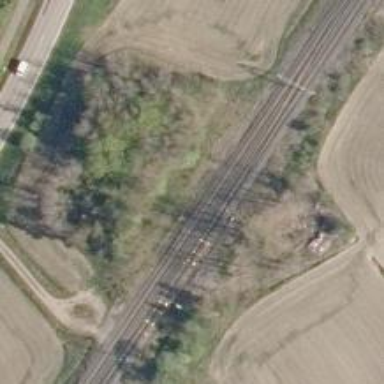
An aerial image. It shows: Railway crossover.